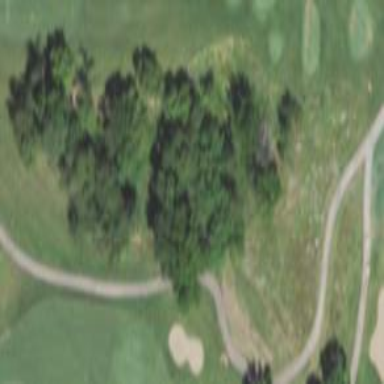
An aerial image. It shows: Area of rough grass used for golf.